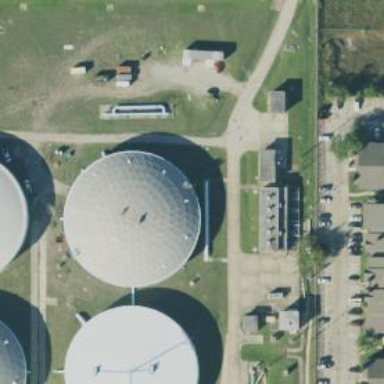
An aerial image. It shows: Building with water storage tank. The tank is used for storing water.